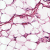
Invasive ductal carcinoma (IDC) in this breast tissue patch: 0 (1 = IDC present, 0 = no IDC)